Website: apple-inc
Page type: cart
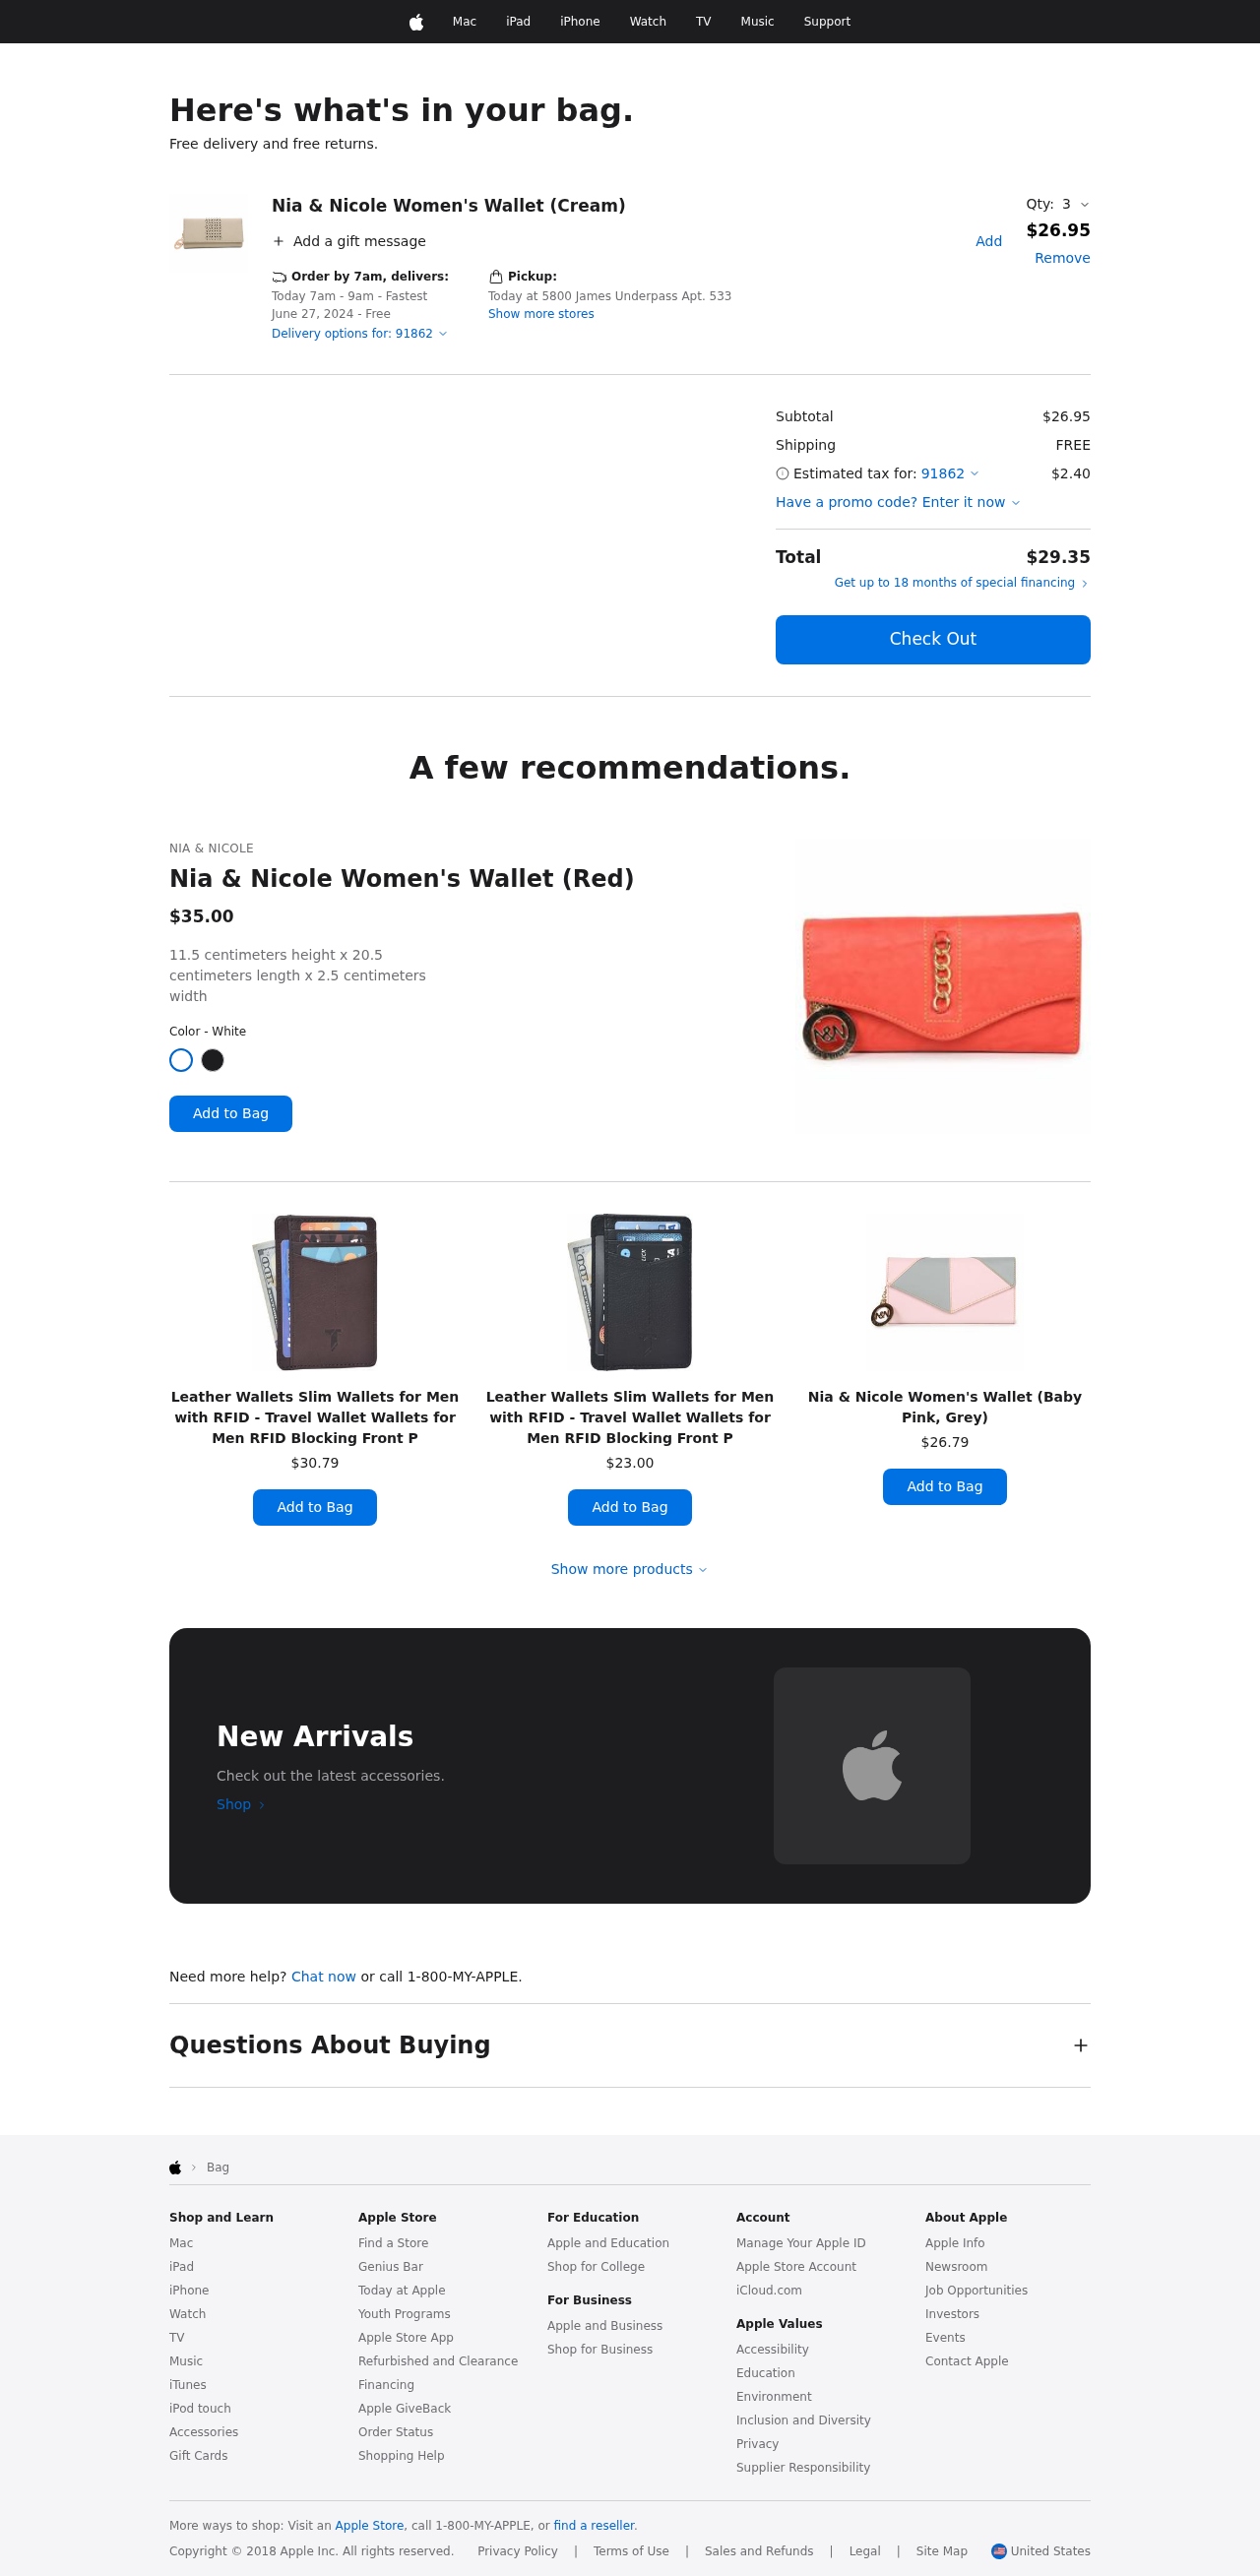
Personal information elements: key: PII_LOCATION1_STREET
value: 5800 James Underpass Apt. 533
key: PII_POSTCODE
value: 91862
Product elements: key: PRODUCT1_NAME
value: Nia & Nicole Women's Wallet (Cream)
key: PRODUCT1_PRICE
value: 26.95
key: PRODUCT1_QUANTITY
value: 3
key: PRODUCT2_BRAND
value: Nia & Nicole
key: PRODUCT2_DESC
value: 11.5 centimeters height x 20.5 centimeters length x 2.5 centimeters width
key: PRODUCT2_NAME
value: Nia & Nicole Women's Wallet (Red)
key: PRODUCT2_PRICE
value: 35
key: PRODUCT3_NAME
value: Leather Wallets Slim Wallets for Men with RFID - Travel Wallet Wallets for Men RFID Blocking Front P
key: PRODUCT3_PRICE
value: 30.79
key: PRODUCT4_NAME
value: Leather Wallets Slim Wallets for Men with RFID - Travel Wallet Wallets for Men RFID Blocking Front P
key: PRODUCT4_PRICE
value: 23
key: PRODUCT5_NAME
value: Nia & Nicole Women's Wallet (Baby Pink, Grey)
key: PRODUCT5_PRICE
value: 26.79
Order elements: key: ORDER_SHIPPING_DATE
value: Today 7am - 9am
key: ORDER_DELIVERY_DATE
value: June 27, 2024
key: ORDER_SUBTOTAL
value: $26.95
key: ORDER_SHIPPING_COST
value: FREE
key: ORDER_TAX
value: $2.40
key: ORDER_TOTAL
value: $29.35